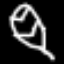
Label: leaf